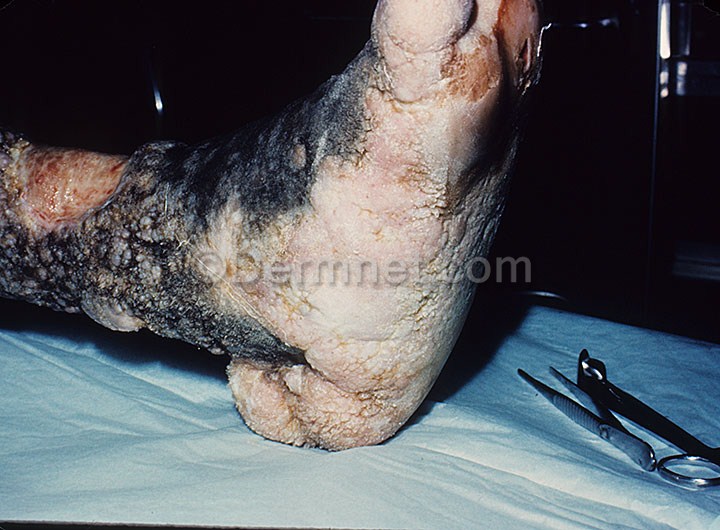
Disease: Cellulitis Impetigo and other Bacterial Infections